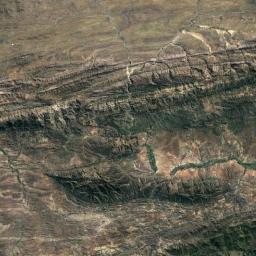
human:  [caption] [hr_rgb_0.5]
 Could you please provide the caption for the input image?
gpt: The mountain has a rugged surface and its rocks are brown .

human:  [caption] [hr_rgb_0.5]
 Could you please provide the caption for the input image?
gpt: The mountain is uneven and rough .

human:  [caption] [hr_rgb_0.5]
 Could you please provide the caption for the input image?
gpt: There are many terraces and mountain trails on this mountain .

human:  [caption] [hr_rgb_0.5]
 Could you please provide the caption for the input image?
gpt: The mountain is full of bare land with lines of green plants .

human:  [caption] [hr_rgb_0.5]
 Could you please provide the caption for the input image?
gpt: There are many cracks on the brown mountain .